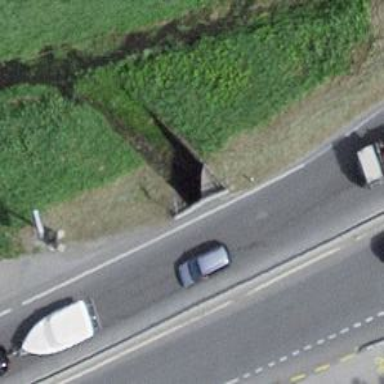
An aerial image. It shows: Culvert tunnel crossing ditch waterway.